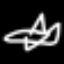
Label: airplane